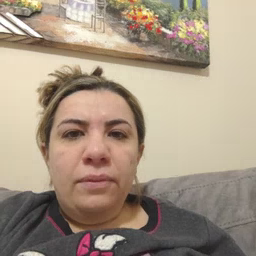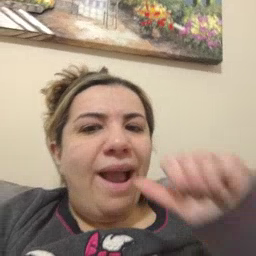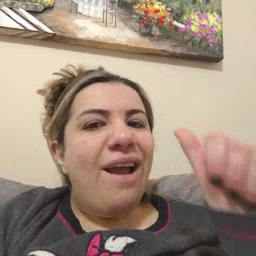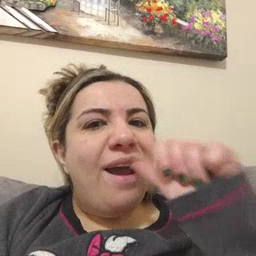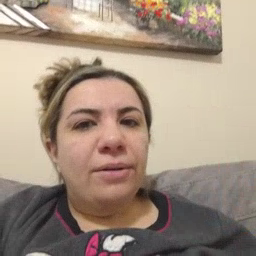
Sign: nuts